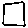
Label: square